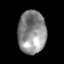
Tissue: lung
Cell type: T cells
Senescence score: 0.1757
Nuclear area (px): 1182
Mean DAPI intensity: 139.015